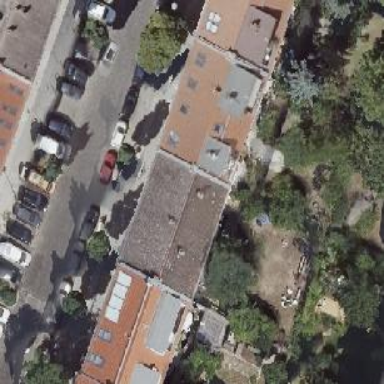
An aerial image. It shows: Gabled roof apartments building.